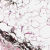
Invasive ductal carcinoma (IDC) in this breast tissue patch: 0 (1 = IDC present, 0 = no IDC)